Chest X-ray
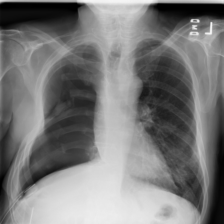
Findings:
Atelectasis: negative
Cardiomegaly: negative
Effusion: negative
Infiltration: positive
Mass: negative
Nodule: negative
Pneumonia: negative
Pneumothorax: negative
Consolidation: negative
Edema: negative
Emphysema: negative
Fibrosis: negative
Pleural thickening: negative
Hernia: negative